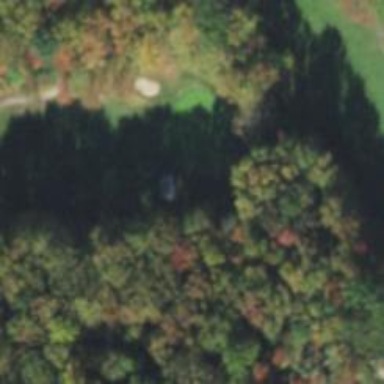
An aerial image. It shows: Golf hole.